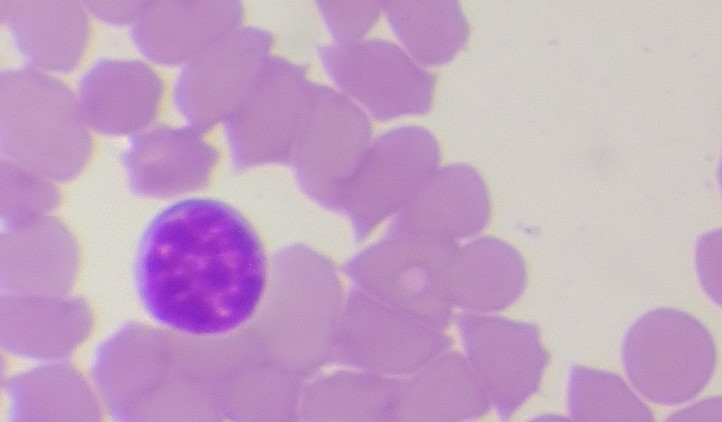
White blood cell type: Lymphocyte